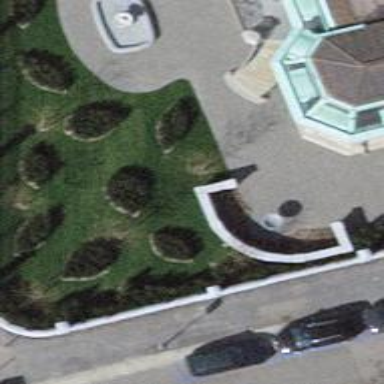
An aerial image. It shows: Fountain.